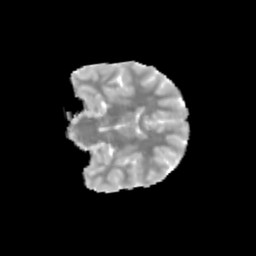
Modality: MD
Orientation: coronal
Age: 11
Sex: male
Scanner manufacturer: siemens
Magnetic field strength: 3 T
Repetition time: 3.8 s
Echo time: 0.07 s